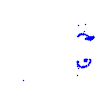
Particle: proton